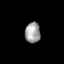
Tissue: skin
Cell type: Epithelial cells
Senescence score: 0.2852
Nuclear area (px): 312
Mean DAPI intensity: 157.513